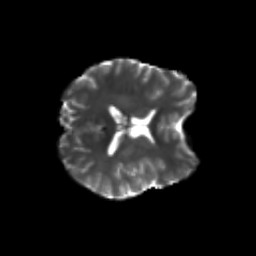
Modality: T2w
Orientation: axial
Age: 21
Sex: male
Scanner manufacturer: siemens
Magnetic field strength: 3 T
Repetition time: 3.5 s
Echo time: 0.104 s